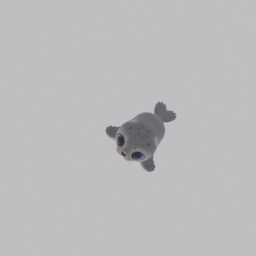
Label: animals